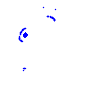
Particle: electron